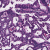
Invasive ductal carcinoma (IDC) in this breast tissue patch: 1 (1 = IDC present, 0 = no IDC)